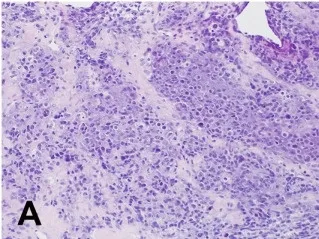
Histologic examination. Core needle biopsy of the tumor:. Magnification x200, hematoxylin-eosin staining:small-blue-round-cell tumor.
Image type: pathology (h&e)